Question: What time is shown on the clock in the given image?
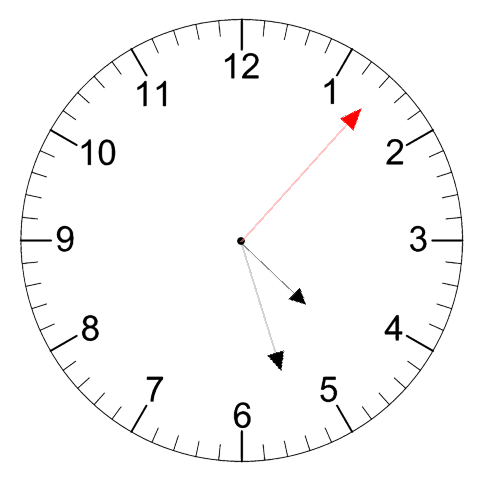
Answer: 04:27:07